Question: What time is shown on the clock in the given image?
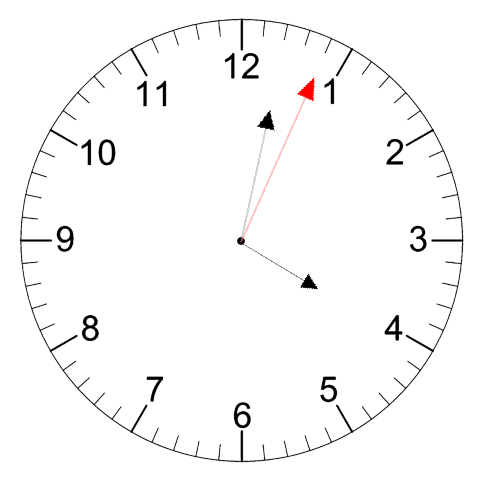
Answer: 04:02:04